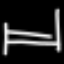
Label: bed